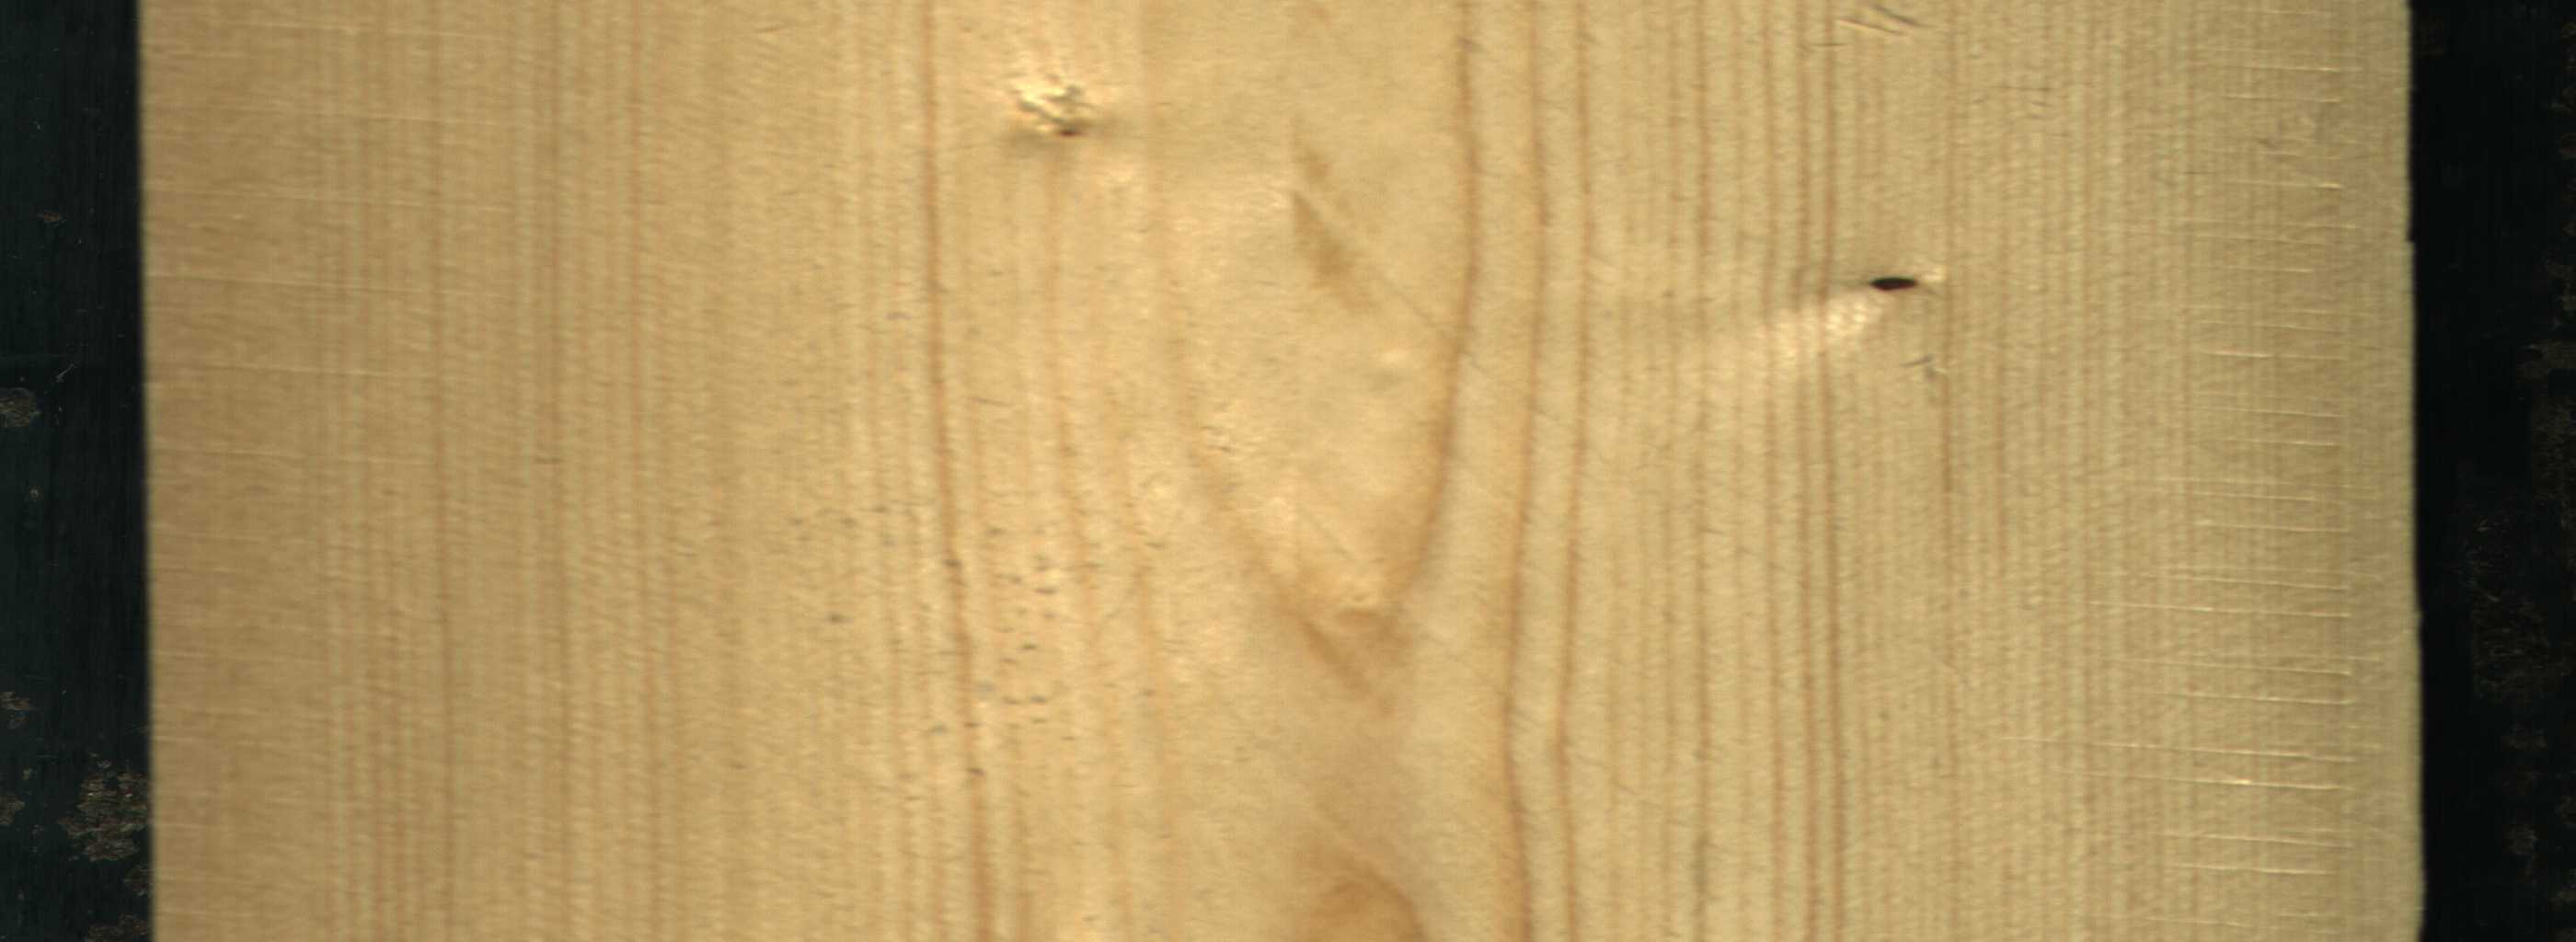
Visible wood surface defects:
Dead_Knot